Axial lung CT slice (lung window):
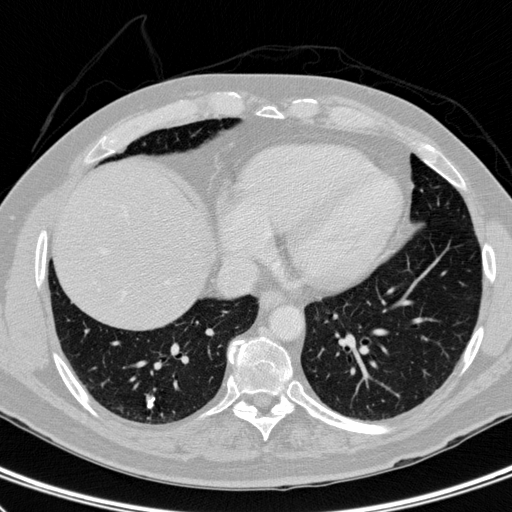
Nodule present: yes
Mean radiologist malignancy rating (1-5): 1.75